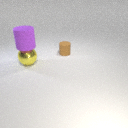
large yellow metal sphere in front of small brown rubber cylinder